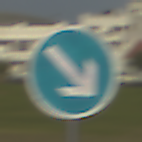
Verkehrszeichen: VorgeschriebeneVorbeifahrtRechts
Umgebung: Outdoor, Suburban
Tageszeit: MorningAfternoon
Wetter: PartlyCloudy
Licht: Natural
Jahreszeit: NotSpecified
Kontrast: HighContrast